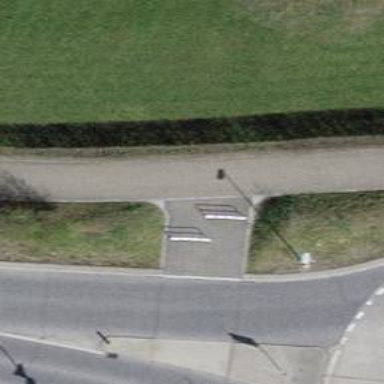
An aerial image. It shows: Cycle barrier.